Interaction volume radius: 5 \u00c5
Interaction volume height: 45 \u00c5
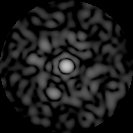
Disorder parameter: 0.8094